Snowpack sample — Buffalo Mountain, Silverthorne, Colorado, USA (1/25/25, 10:11 AM MST)
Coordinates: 39.6222, -106.1139
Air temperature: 22 °F
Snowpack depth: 110 cm
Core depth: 40 cm
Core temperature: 46.4 °F
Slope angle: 12°, slope face: 102°
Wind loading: high
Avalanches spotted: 0
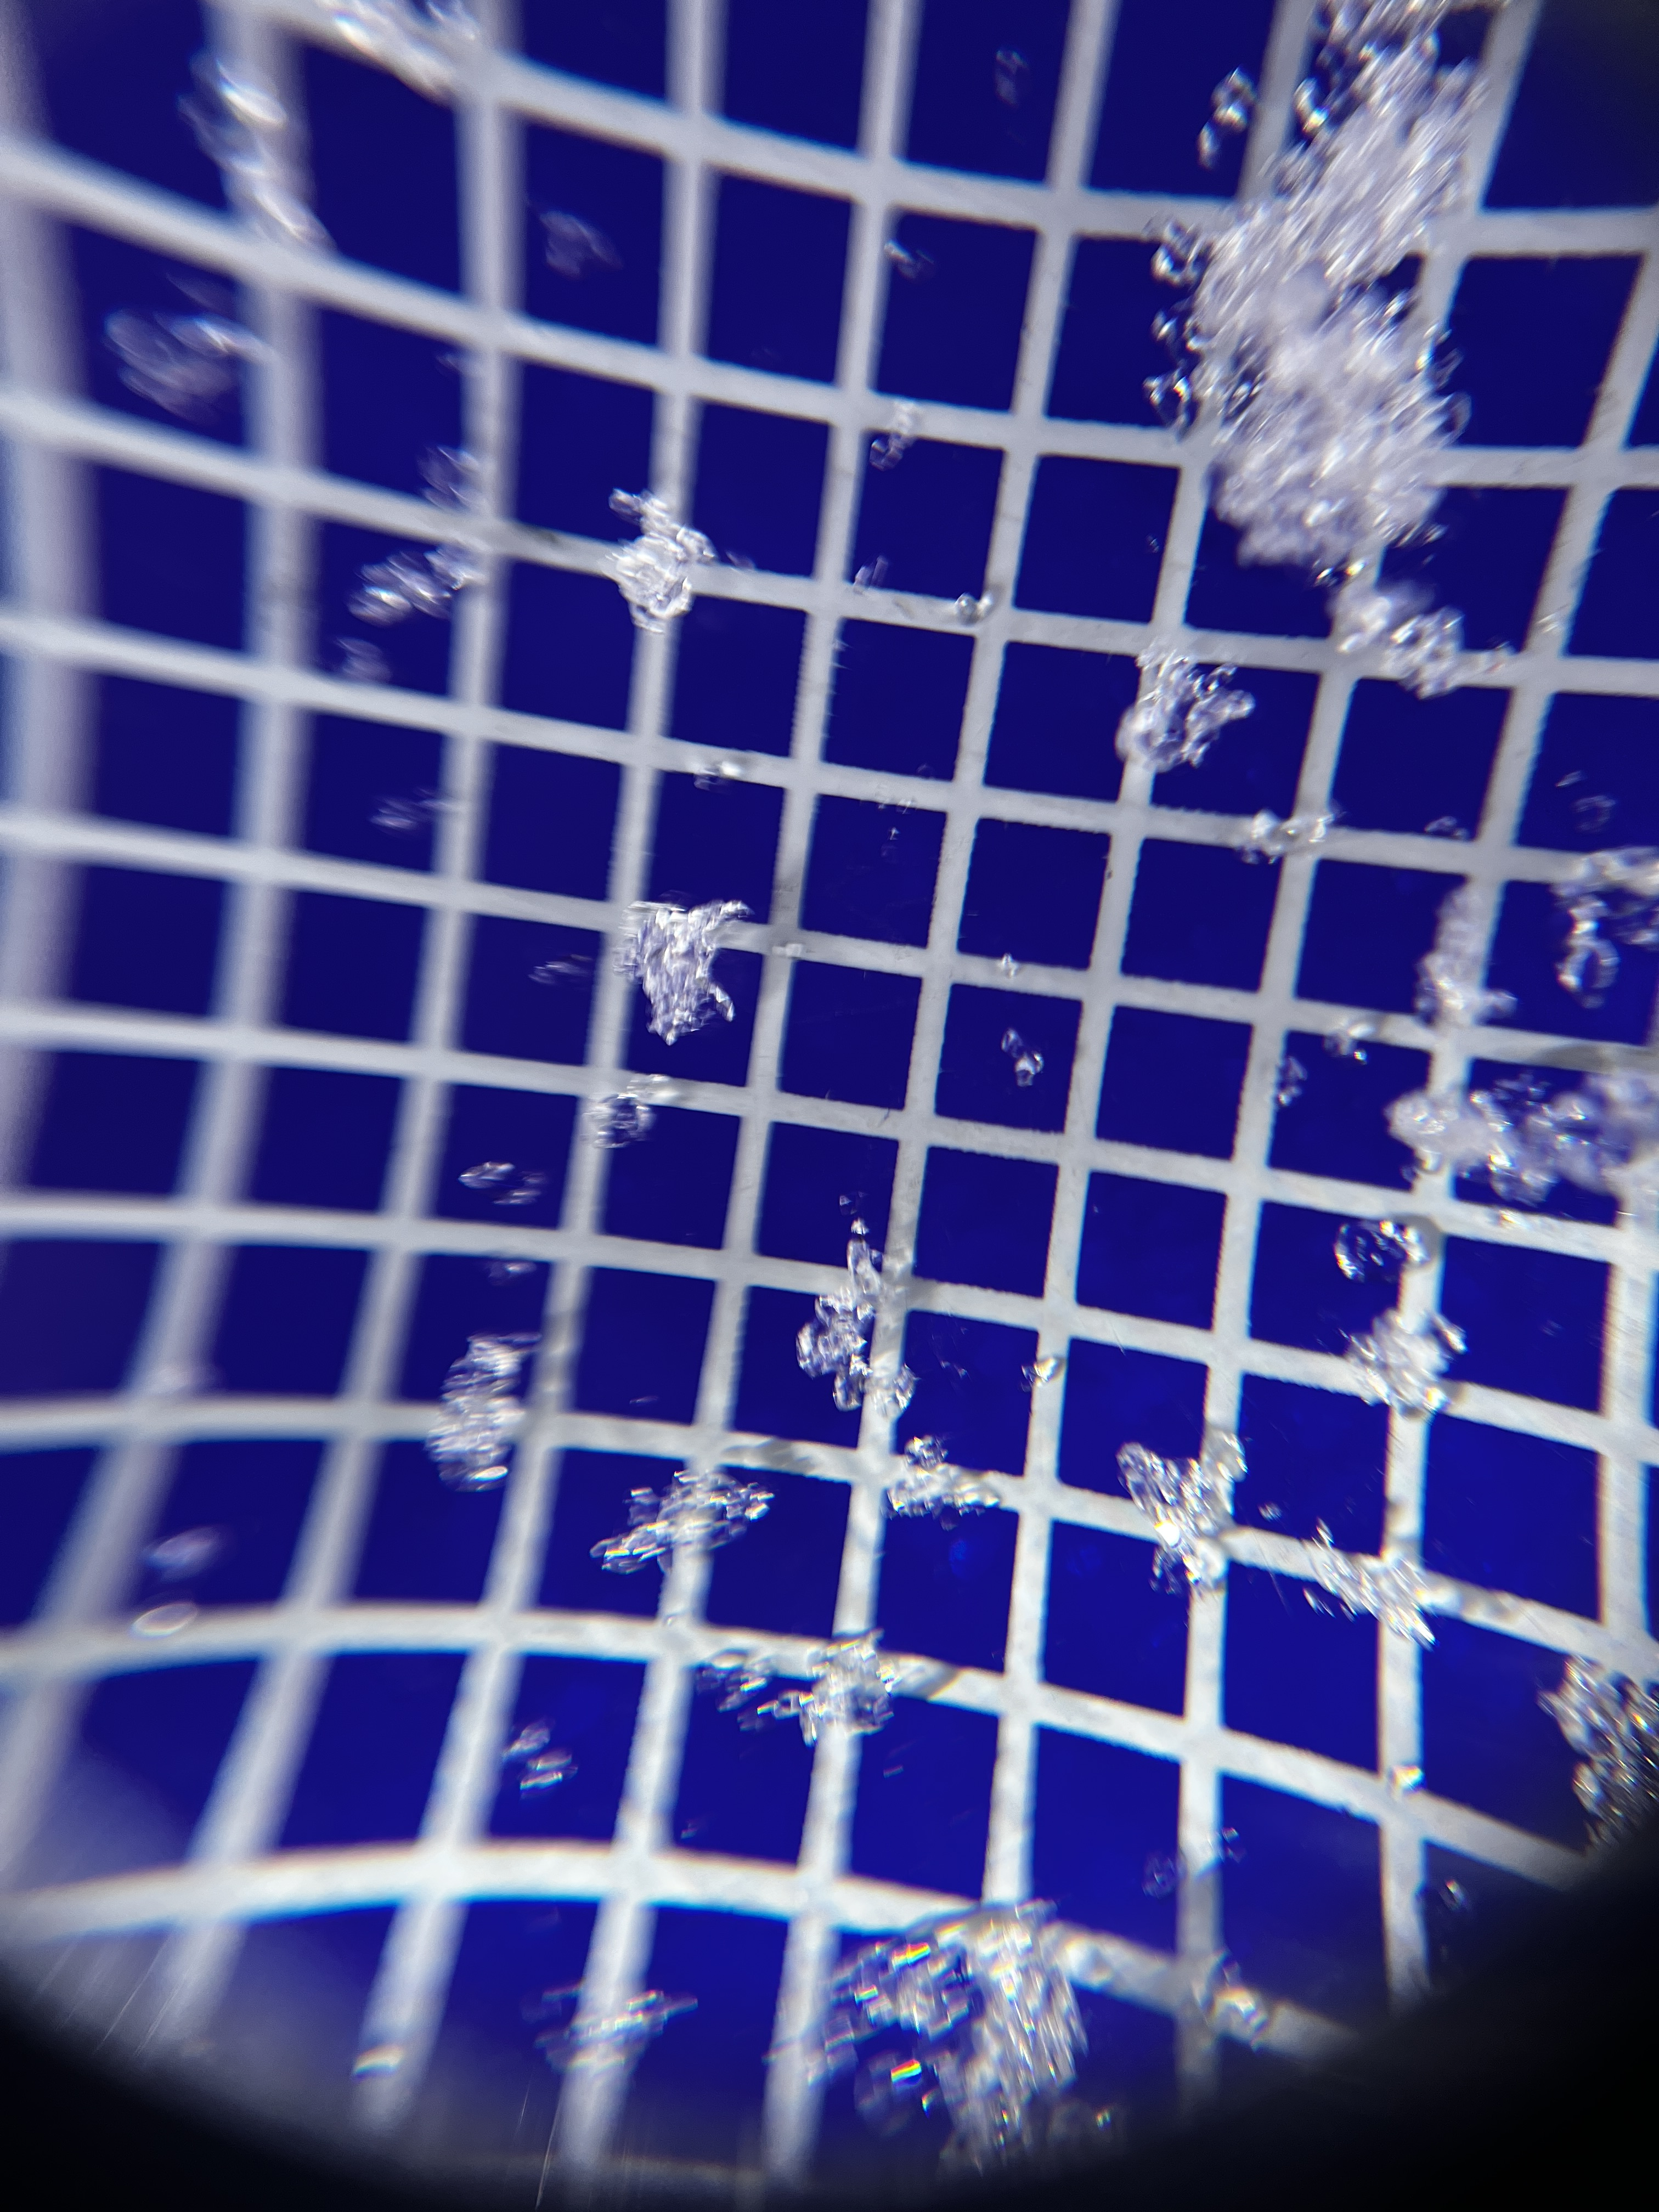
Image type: magnified_profile
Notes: No avalanches nearby, collected on the outskirts of a fire break 15 meters from the treeline, on way to Buffalo and Red Mountain